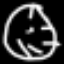
Label: clock